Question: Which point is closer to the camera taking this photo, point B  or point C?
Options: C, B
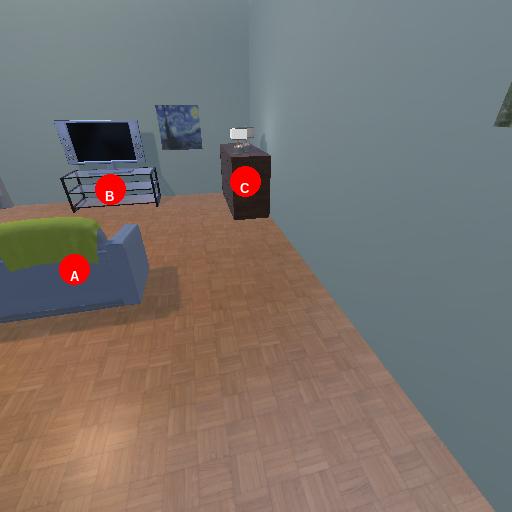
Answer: C